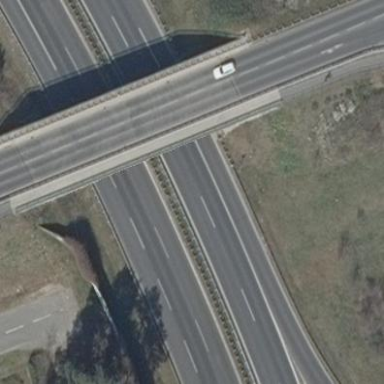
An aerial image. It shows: Man-made bridge.